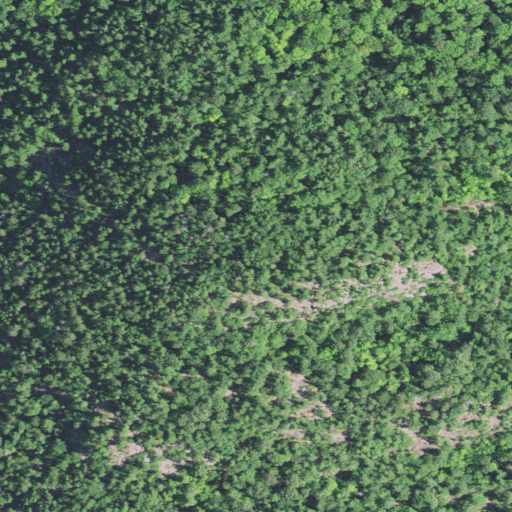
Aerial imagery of mountain in Michigan named Trout Mountain containing mixed forest, evergreen forest, woody wetlands, and grassland